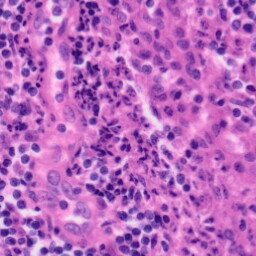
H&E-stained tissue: Tonsil